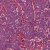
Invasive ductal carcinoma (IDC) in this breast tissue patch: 1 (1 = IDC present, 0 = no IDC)